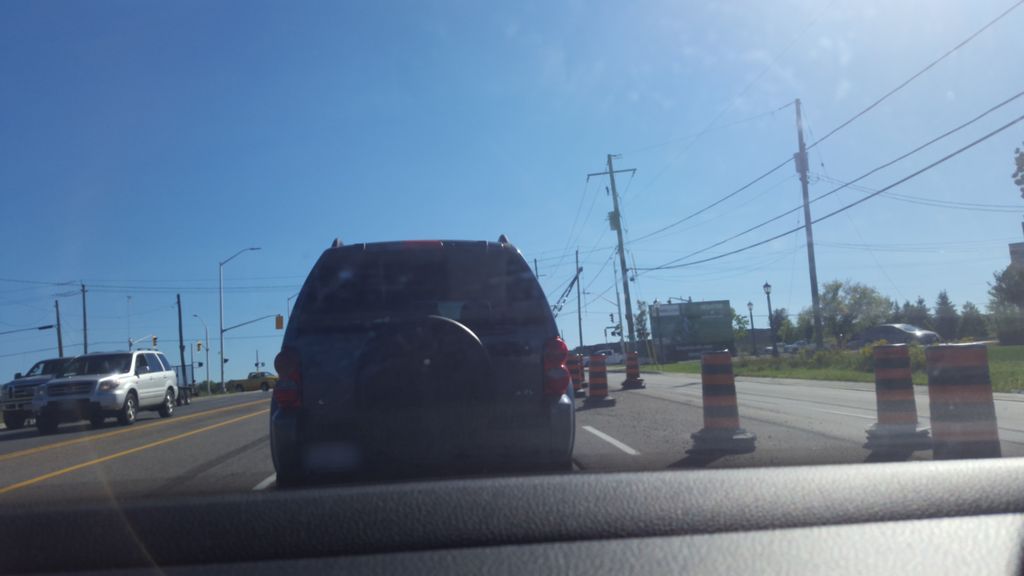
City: hamilton